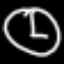
Label: clock